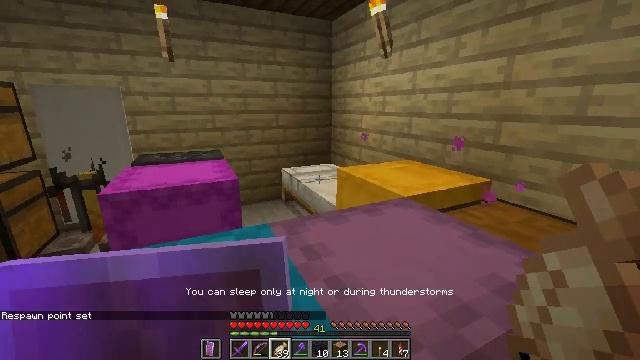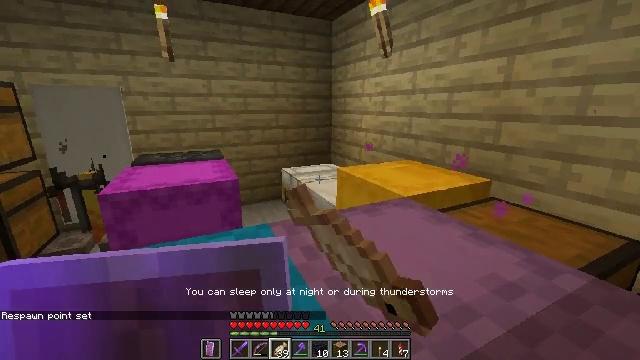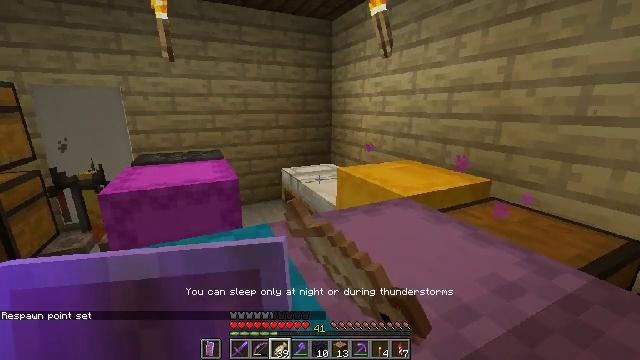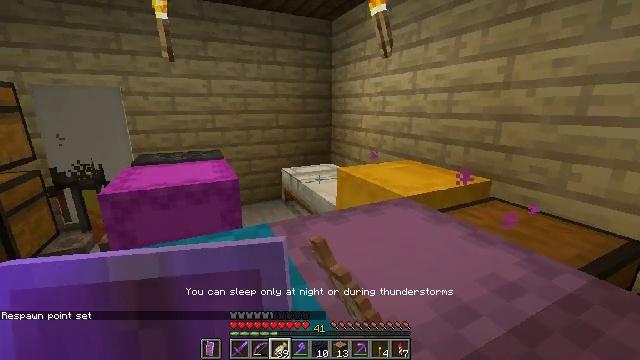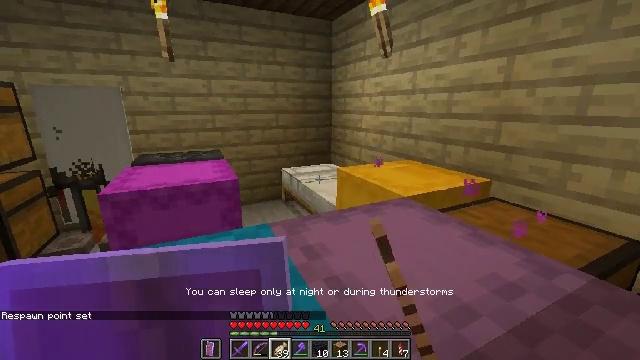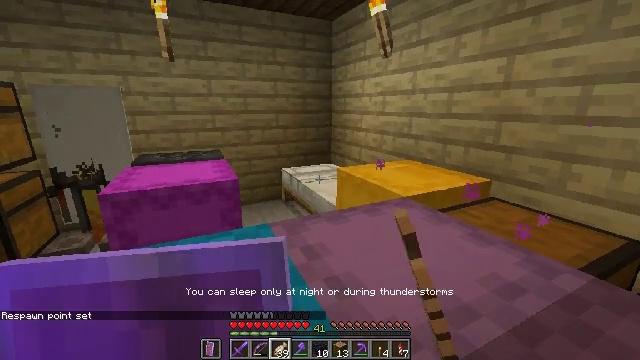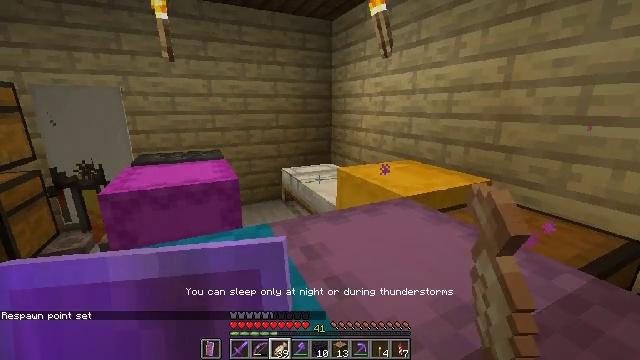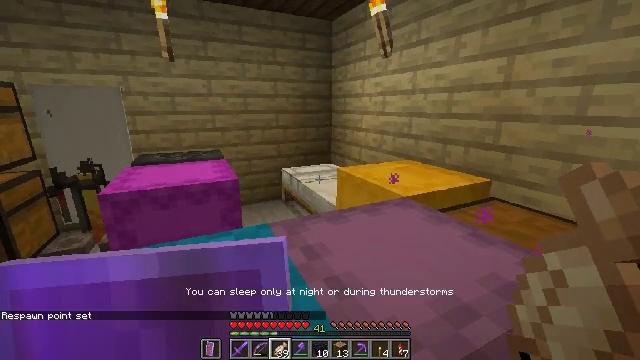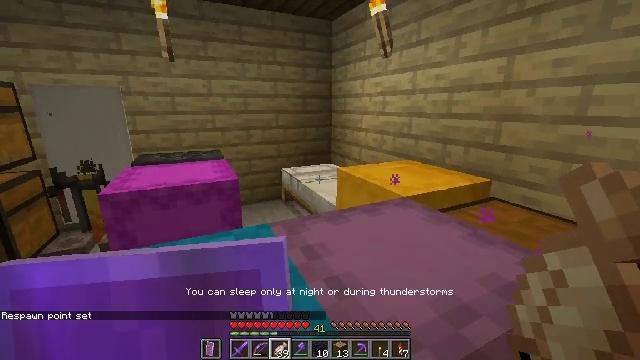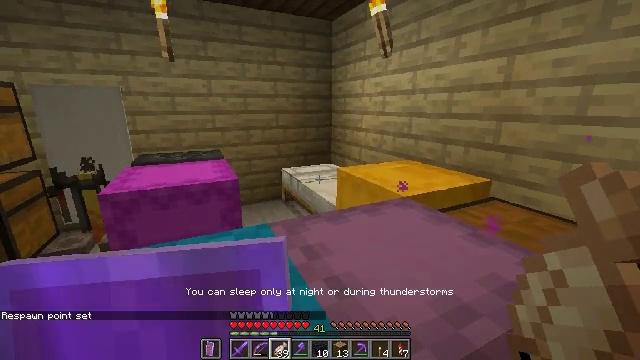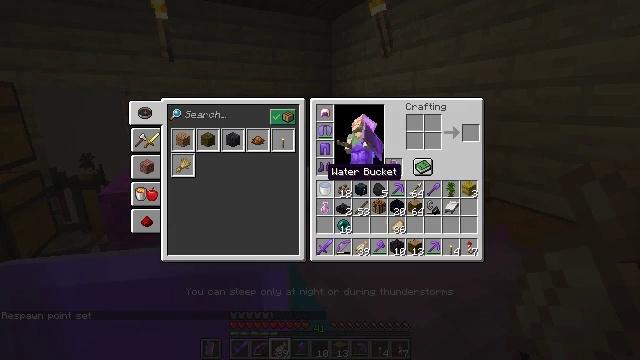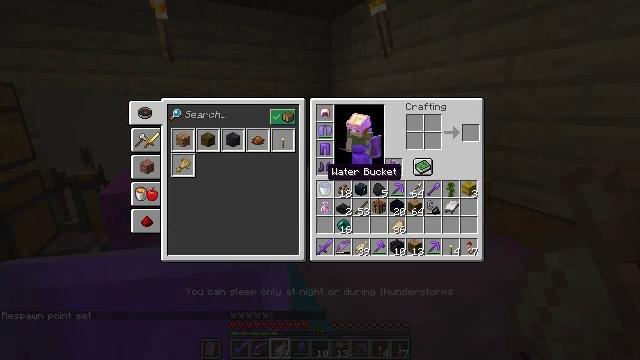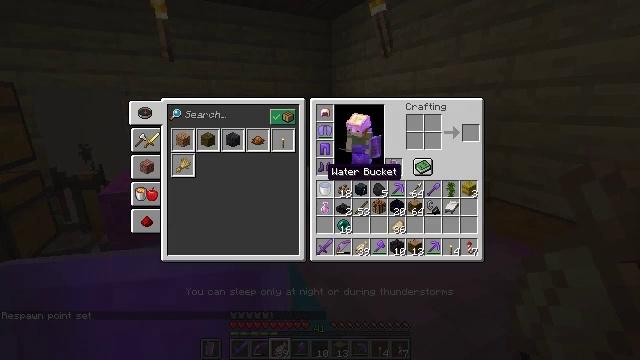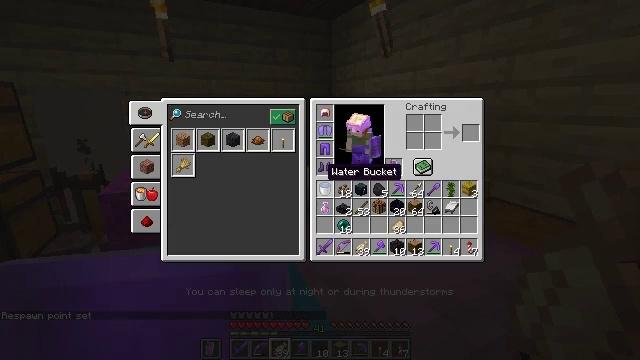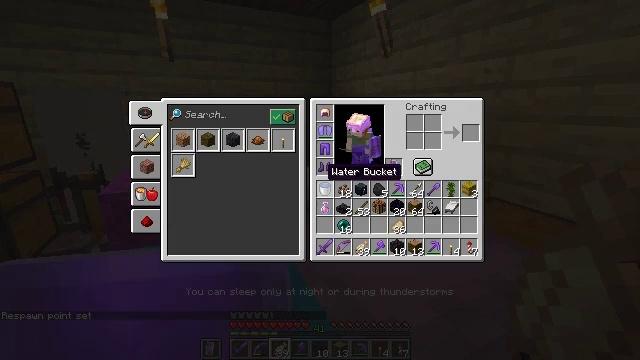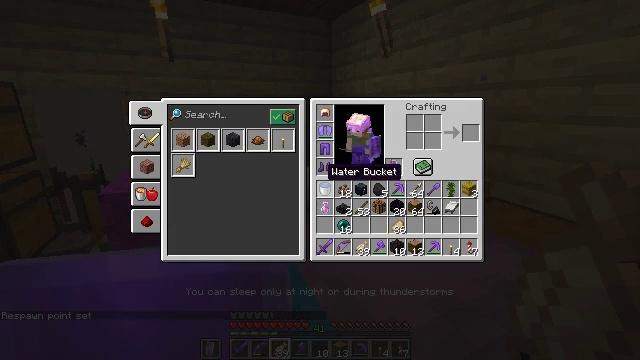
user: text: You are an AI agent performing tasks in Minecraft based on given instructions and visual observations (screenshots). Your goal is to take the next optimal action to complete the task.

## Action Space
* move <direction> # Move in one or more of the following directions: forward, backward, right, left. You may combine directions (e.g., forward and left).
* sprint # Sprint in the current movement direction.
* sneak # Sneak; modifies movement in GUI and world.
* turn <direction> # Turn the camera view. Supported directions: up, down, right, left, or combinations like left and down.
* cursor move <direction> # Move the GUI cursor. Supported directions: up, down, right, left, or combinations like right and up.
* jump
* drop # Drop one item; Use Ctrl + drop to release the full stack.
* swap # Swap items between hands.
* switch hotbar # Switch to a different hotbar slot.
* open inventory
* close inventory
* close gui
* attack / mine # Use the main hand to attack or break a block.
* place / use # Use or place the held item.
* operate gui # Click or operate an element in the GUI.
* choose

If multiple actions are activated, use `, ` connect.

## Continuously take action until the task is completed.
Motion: motion action
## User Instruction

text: Combine cocoa beans in the crafting grid to get brown dye.
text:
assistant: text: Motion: no_op
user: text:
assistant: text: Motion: no_op
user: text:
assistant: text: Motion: no_op
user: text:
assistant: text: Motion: no_op
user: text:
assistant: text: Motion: no_op
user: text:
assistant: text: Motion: no_op
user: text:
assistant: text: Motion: no_op
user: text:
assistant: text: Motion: no_op
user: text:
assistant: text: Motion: no_op
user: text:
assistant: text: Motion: open inventory
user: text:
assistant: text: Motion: open inventory
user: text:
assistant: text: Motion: open inventory
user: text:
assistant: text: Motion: open inventory
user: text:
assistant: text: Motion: no_op
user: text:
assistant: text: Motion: no_op
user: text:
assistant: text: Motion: turn right
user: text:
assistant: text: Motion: turn right
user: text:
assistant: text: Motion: turn right
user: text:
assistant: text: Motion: turn right
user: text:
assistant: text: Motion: no_op
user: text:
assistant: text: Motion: no_op
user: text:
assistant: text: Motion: no_op
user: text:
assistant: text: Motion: no_op
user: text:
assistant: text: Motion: no_op
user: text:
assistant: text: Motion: no_op
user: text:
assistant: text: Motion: no_op
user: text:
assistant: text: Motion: no_op
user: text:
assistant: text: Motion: no_op
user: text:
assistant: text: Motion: no_op
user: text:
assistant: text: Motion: no_op